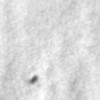
Label: no_change